Question: I R, thanks to the library 'sound', we are able to create a sine wave:
'''
s1 <- Sine(650, 1, 44100, 16, 2)
'''
Plotting the waveform we obtain an image like this:
'''
plot(s1[1:100])
'''

The waveform moves in the interval [-1, +1]. If I play it, to what deciBel does it correspond?
How to generate a wave sound (with the same parameters), with a specified deciBel level (i.e. a wave sound, frequency 650Hz, duration 1 sec, sampling rate 44100, 16 bits, 2 channels, 55dB)?
Thanks in advance!
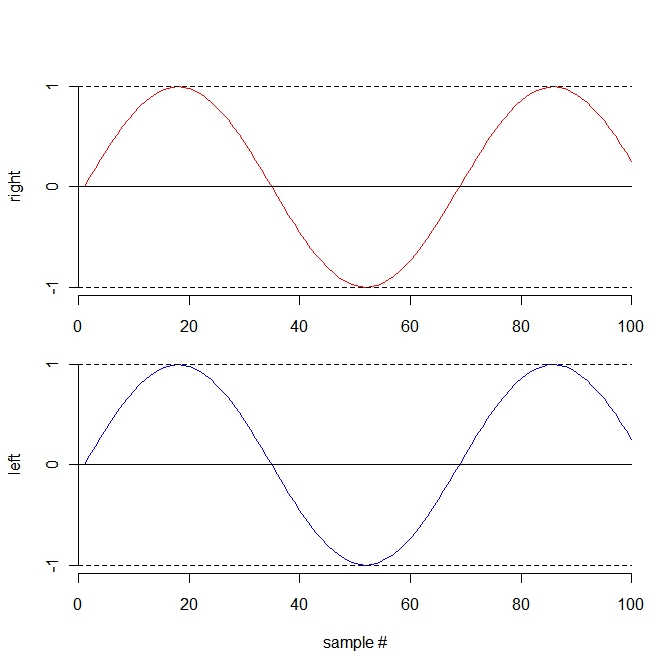
Answer: So I guess you want to change the amplitude right? There is no straightforward way to change amplitude in 'sound' the way you want, because it's very basic package. Try <URL>.
What you could do in a simple way is to use 'normalize' to change the volume, but it doesn't work for the 'default' amplitude in 'sound' package. For example, if you produce this sine wave
'''
s1 <- .6*Sine(650, 1, 44100, 16, 2)
'''
you can normalize it by
'''
s2 <- normalize(s1)
'''
And you can hear (and see on the plot) that the s2 is louder.